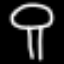
Label: mushroom